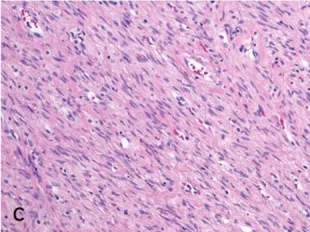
Histologic analysis. (C) Higher magnification depicting bland tumor cells with cigar shaped nuclei and indistinct eosinophilic cytoplasm. Note the absence of mitotic activity.
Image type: pathology (h&e)